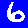
Digit: 6